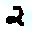
Label: 2